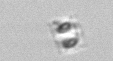
Label: Bacillariophyceae_morphotype1